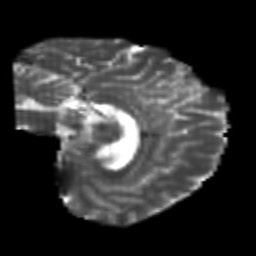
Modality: T2w
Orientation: sagittal
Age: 24
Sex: female
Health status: healthy
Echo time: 0.074 s